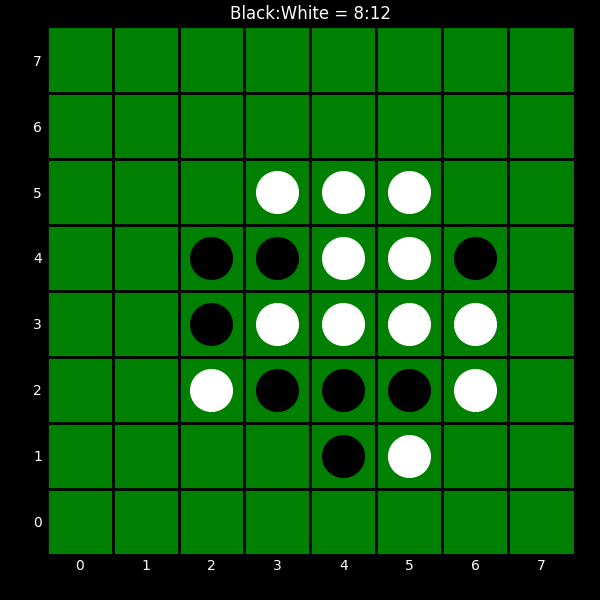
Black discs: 8
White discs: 12